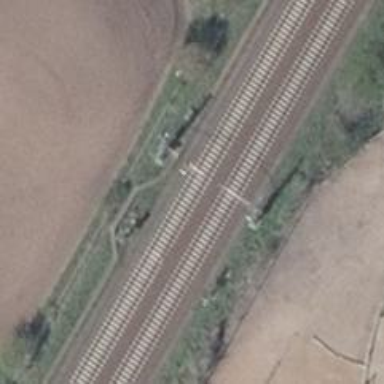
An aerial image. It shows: Milestone along the railway track with catenary mast.